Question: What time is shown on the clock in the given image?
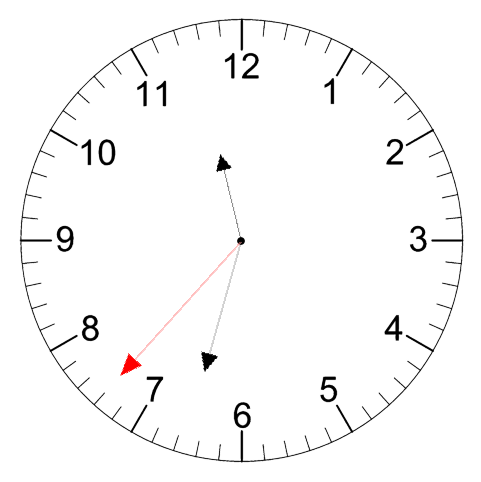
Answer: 11:32:37